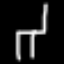
Label: chair